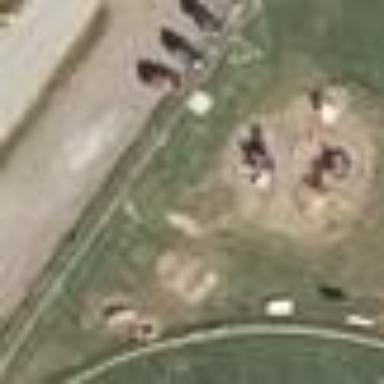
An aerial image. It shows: Playground area for leisure activities on the land.